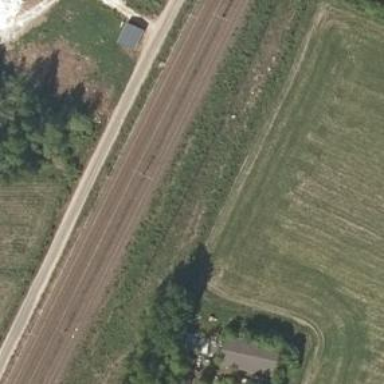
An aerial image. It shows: Railway track with continuous electrified contact lines.